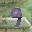
Label: 9